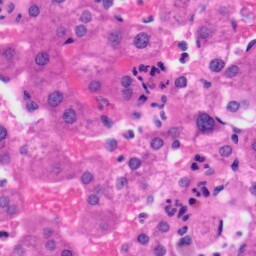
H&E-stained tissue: Liver